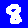
Digit: 8